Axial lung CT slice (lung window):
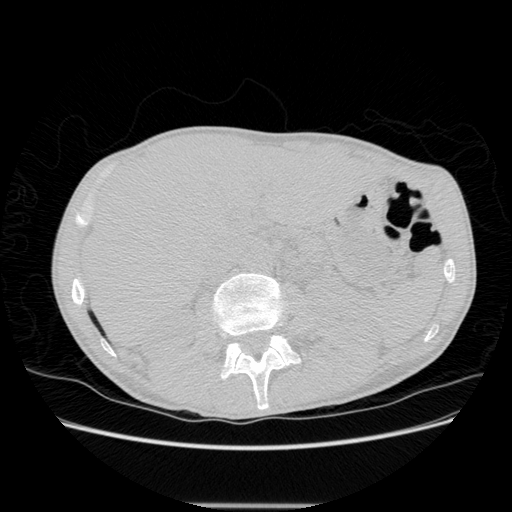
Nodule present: no